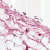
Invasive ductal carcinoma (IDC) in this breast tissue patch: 0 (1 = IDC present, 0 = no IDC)